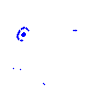
Particle: proton